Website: lowes
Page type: receipt
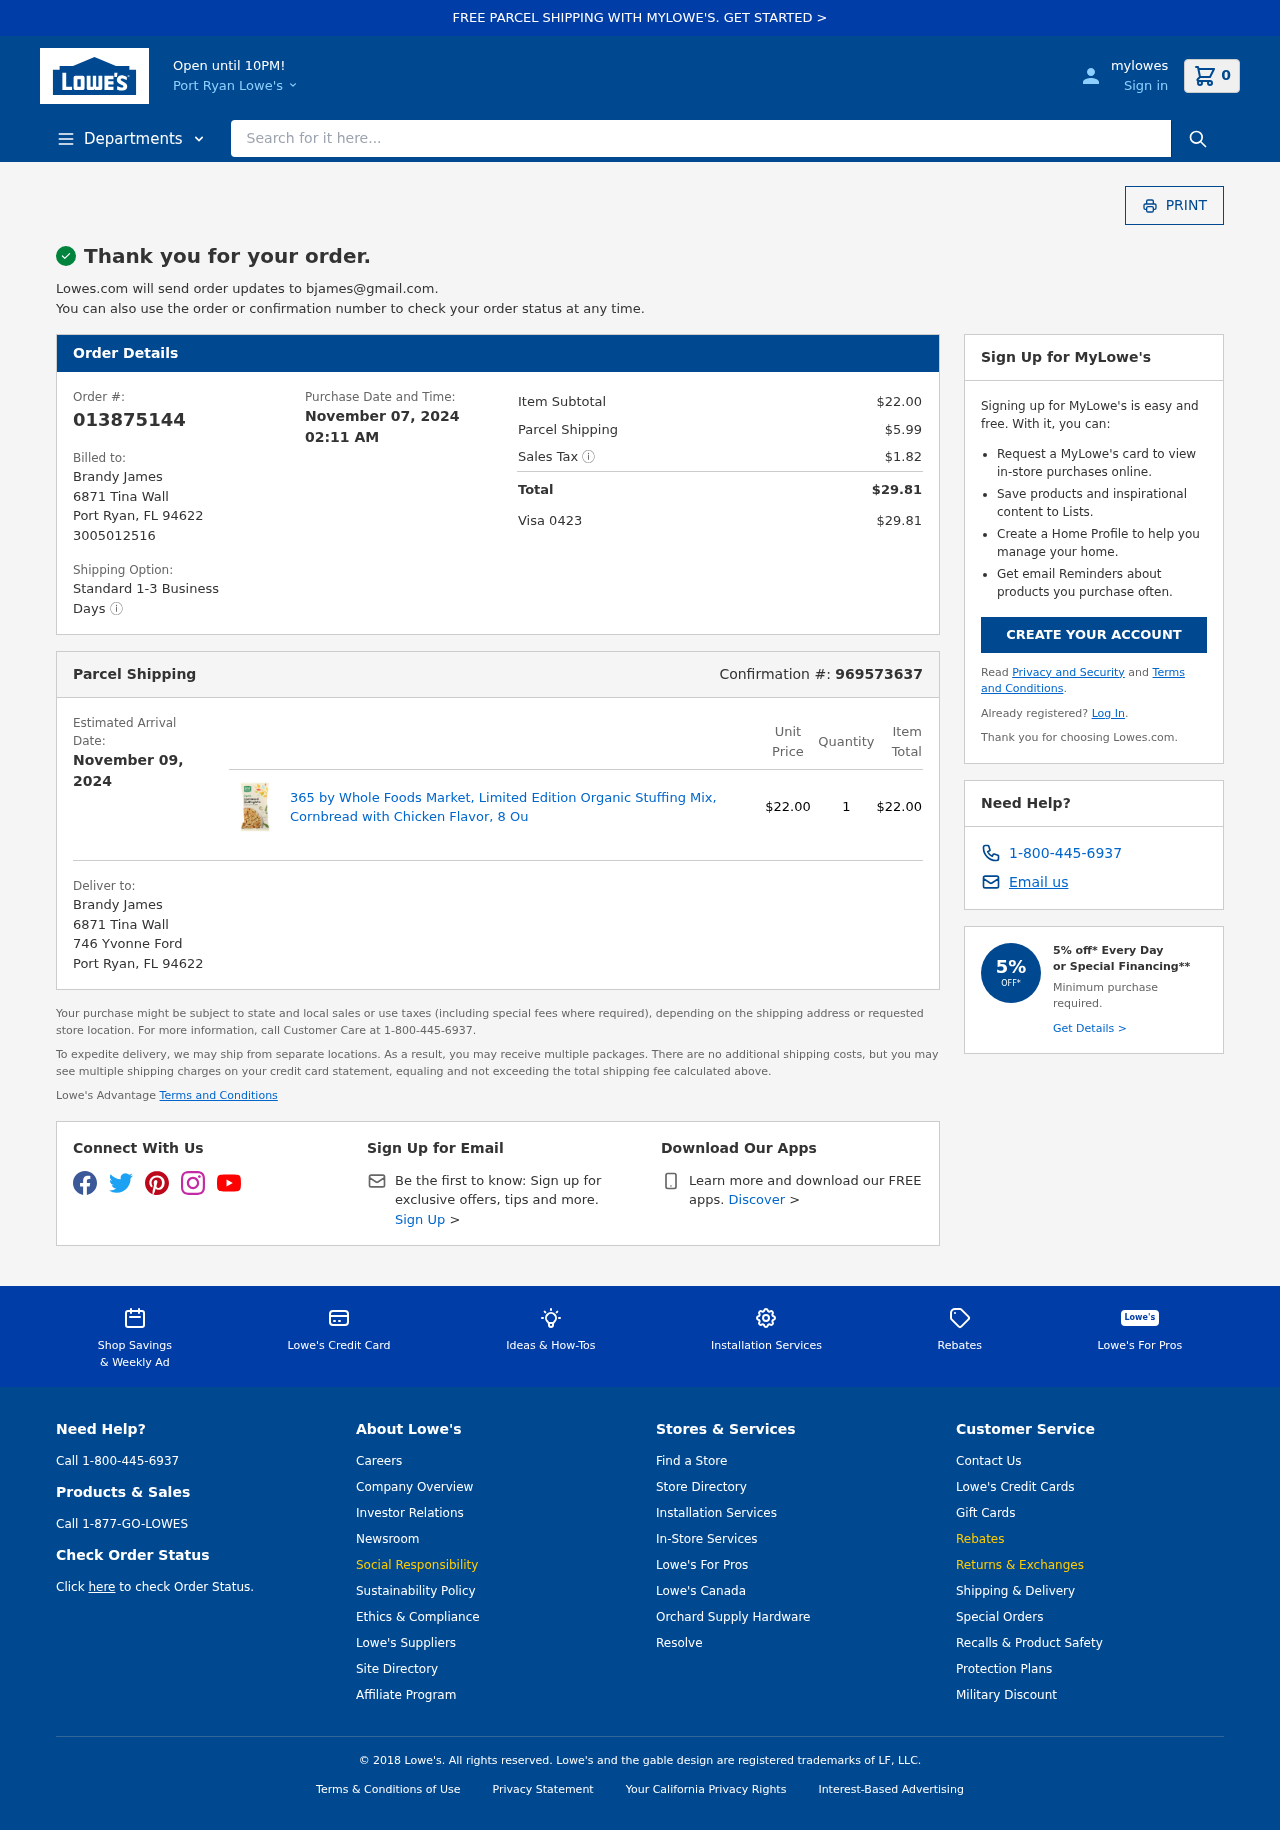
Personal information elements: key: PII_CARD_LAST4
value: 0423
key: PII_CARD_TYPE
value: Visa
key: PII_CITY
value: Port Ryan
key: PII_EMAIL
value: bjames@gmail.com
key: PII_FULLNAME
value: Brandy James
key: PII_FULLNAME2
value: Brandy James
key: PII_PHONE
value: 3005012516
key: PII_POSTCODE
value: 94622
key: PII_STATE_ABBR
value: FL
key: PII_STREET
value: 6871 Tina Wall
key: PII_STREET2
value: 746 Yvonne Ford
Product elements: key: PRODUCT1_NAME
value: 365 by Whole Foods Market, Limited Edition Organic Stuffing Mix, Cornbread with Chicken Flavor, 8 Ou
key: PRODUCT1_PRICE
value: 22
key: PRODUCT1_QUANTITY
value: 1
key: PRODUCT1_ITEM_TOTAL
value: $22.00
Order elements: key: ORDER_NUM_ITEMS
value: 0
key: ORDER_ID
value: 013875144
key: ORDER_DATE
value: November 07, 2024 02:11 AM
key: ORDER_SUBTOTAL
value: $22.00
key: ORDER_SHIPPING_COST
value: $5.99
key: ORDER_TAX
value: $1.82
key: ORDER_TOTAL
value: $29.81
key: ORDER_TOTAL2
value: $29.81
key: ORDER_CONFIRMATION
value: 969573637
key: ORDER_DELIVERY_DATE
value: November 09, 2024
Search elements: key: HEADER_SEARCH
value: Search for it here...